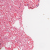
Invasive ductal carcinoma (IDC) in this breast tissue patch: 0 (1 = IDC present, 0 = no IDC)